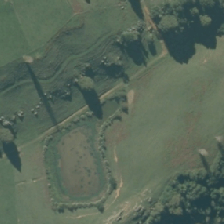
Land cover: lake_pond